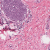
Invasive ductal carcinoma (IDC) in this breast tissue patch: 0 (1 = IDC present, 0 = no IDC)